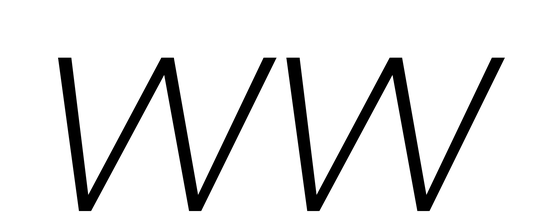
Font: Poppins-ExtraLightItalic